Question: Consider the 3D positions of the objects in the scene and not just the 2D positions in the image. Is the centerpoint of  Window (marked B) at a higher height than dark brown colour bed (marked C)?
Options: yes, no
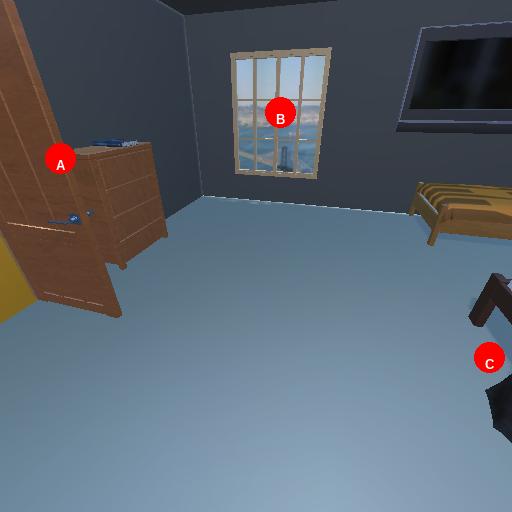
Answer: yes